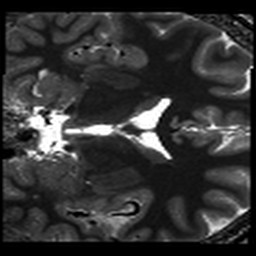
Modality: T1map
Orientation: coronal
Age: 26
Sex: female